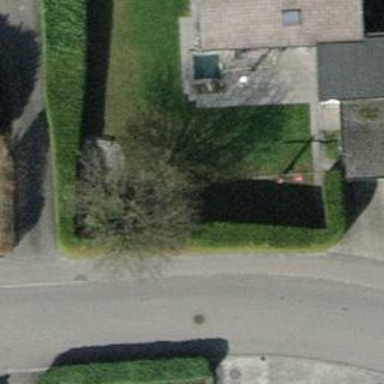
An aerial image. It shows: Hedge barrier.